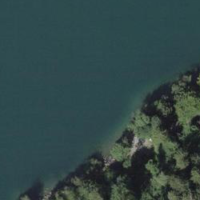
EUNIS habitat code: 14
Species observed at this site:
Teucrium scorodonia
Epilobium montanum